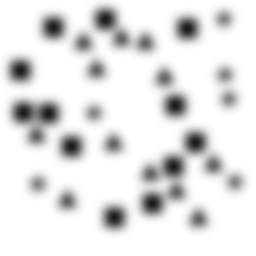
Squares: 12
Triangles: 12
Stars: 6
Total shapes: 30